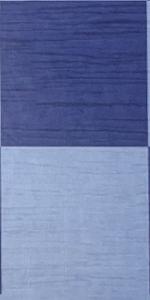
Label: Empty